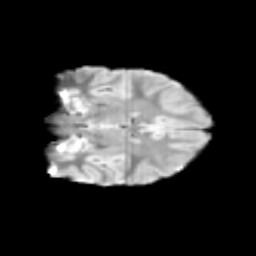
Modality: T2w
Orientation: coronal
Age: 9
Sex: female
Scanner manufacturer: siemens
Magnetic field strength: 3 T
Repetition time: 3.8 s
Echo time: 0.07 s